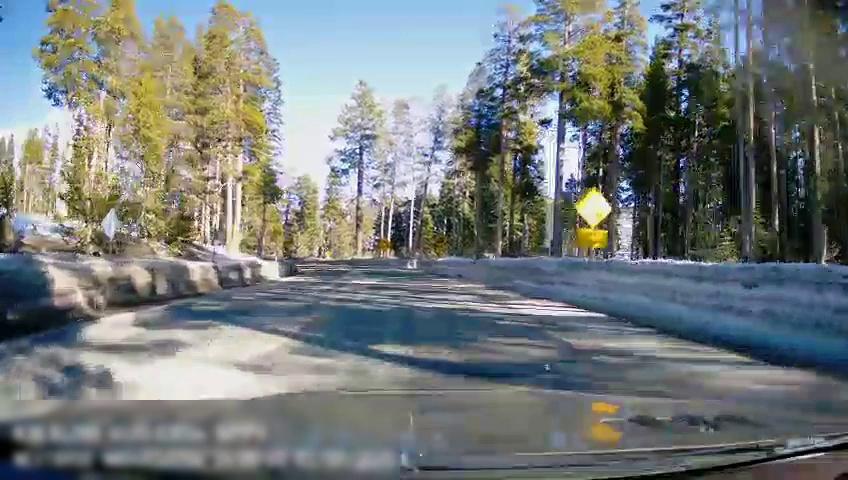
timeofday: Day
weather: Snowy
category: Drivable Space
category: Traffic | Signs
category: Traffic | Signs